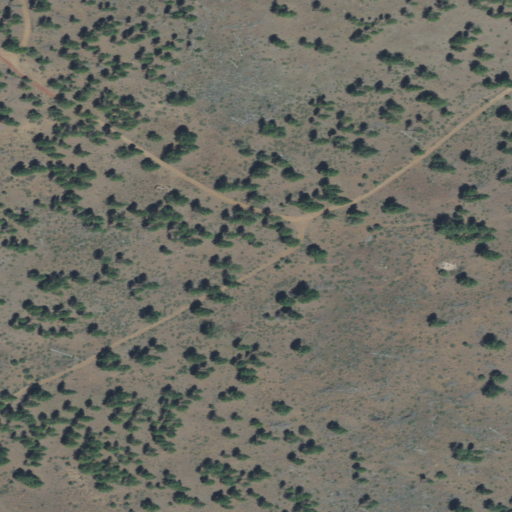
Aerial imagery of valley in Oregon named Akawa Gulch containing only shrub